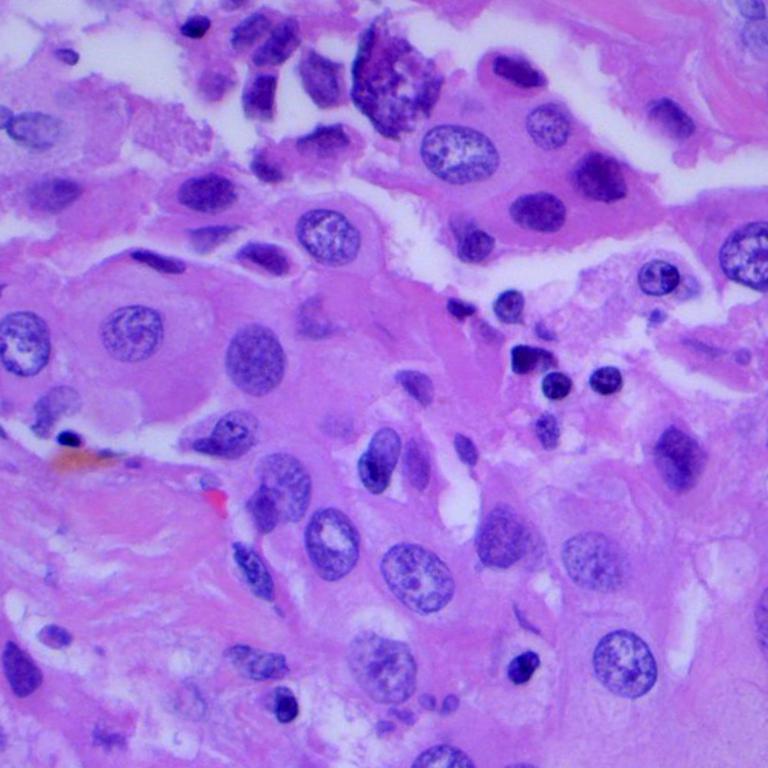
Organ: lung
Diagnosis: adenocarcinomas